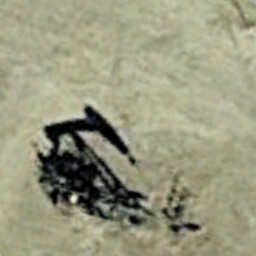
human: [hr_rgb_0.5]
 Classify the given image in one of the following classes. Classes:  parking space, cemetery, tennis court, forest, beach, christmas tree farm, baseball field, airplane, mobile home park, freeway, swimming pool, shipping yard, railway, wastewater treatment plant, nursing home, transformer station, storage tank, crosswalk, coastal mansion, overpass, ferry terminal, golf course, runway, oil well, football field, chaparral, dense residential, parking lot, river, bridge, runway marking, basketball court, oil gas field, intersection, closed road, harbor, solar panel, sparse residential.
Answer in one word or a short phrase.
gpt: oil well